Question: I've searched for couple of post/questions asked over UIPasteboard which are posted on StackOverflow ,But i didnt find any solution to my problem so posting this question.
I want to paste copied image in a Twitters NewTwitt and in Facebook's comment but i am not getting paste option there even if there is image in the Pasteboard object.
I am getting paste option in EMAIL, n it is also working fine.
Here is the code that I am using:
'''
//image is object of UIImage, which holds .png Image
UIPasteboard *objPasteboard = [UIPasteboard generalPasteboard];
NSData *imageData = [NSData dataWithData:UIImagePNGRepresentation(image)];
[objPasteboard setData:imageData forPasteboardType:@"public.png"];
'''

Do I need to implement anything more to paste it in Twitter and facebook. I am postimg the images Screen Shots for reference.
Can anyone please help me out.
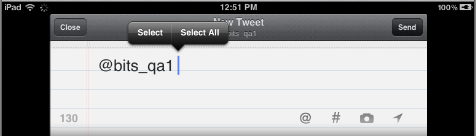
Answer: You cant paste an 'UIImage' to 'UITextView' and where you are pasting this is an 'UITextView'. It supports 'NSString' not 'UIImage'.
You can paste it in 'SMS'. Which icons or symbols you see in 'UITextView' they're 'Unicode' characters not an 'UIImage' both are different.